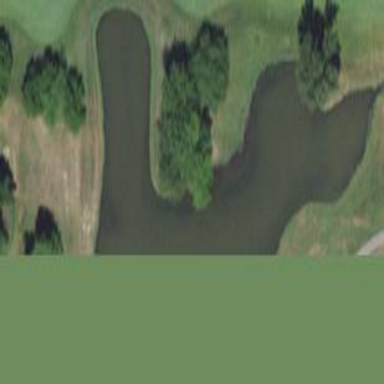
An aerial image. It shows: Water hazard on golf course. The hazard is natural water feature.